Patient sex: F
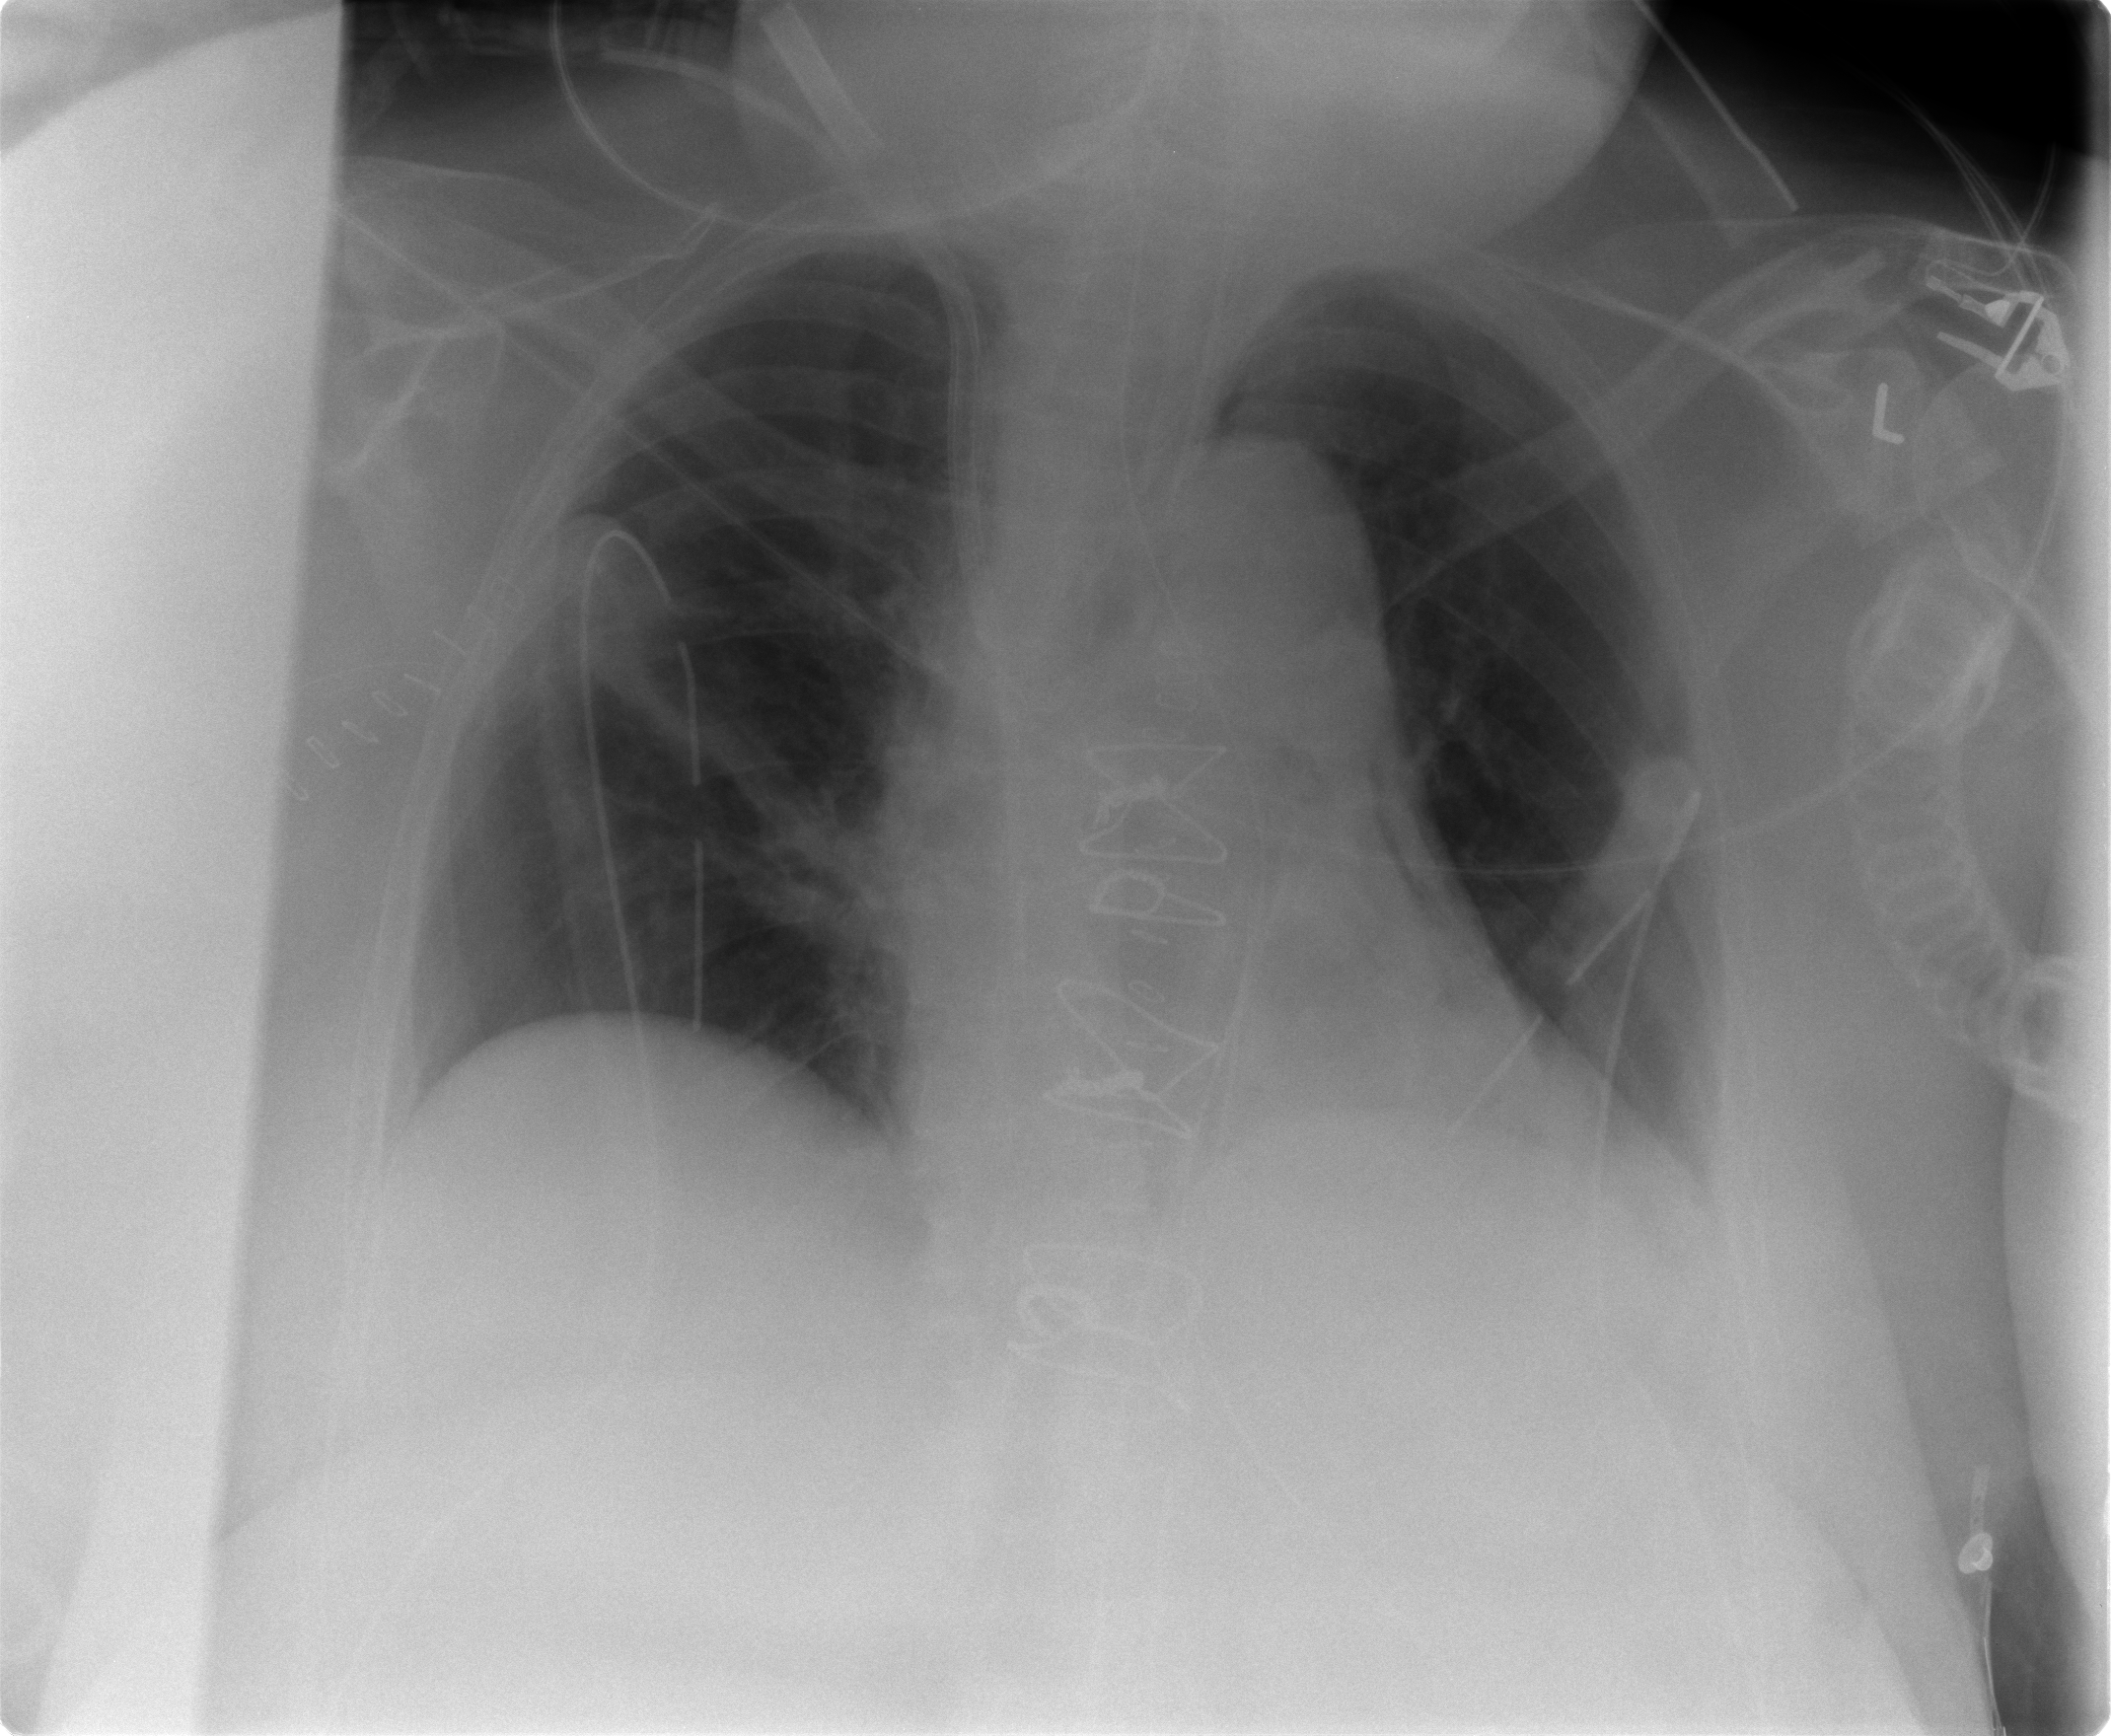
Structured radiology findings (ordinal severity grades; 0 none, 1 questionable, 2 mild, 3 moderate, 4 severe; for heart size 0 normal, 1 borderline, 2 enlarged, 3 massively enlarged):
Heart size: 1
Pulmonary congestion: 0
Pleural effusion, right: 0
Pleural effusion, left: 1
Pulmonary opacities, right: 0
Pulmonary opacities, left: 0
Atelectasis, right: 2
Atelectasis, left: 0